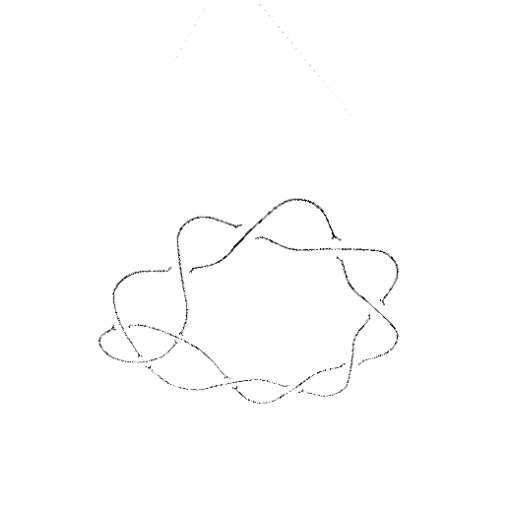
Crossing number: 10